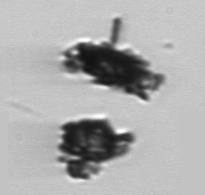
Label: Thalassiosira_TAG_external_detritus